Field crop: maize
Growth stage: 2
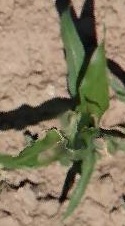
Species: maize